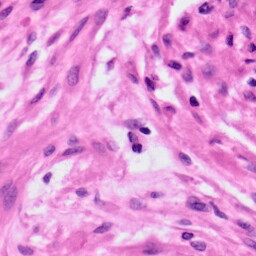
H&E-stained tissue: Ovarian